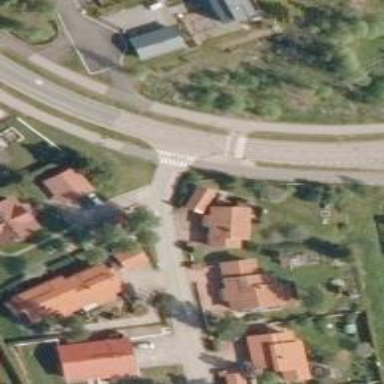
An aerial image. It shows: Road with "give way" sign.